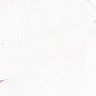
Metastatic tissue present: no